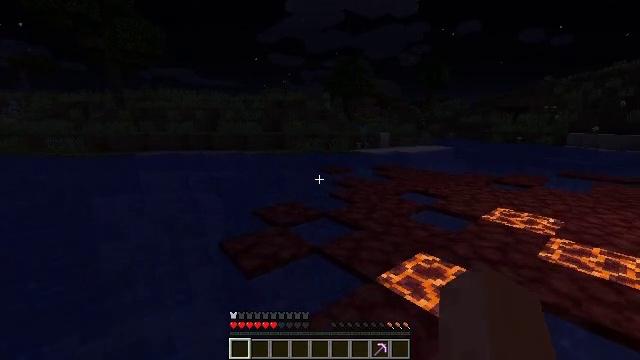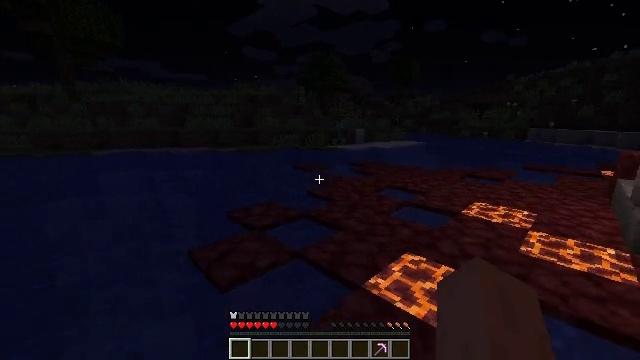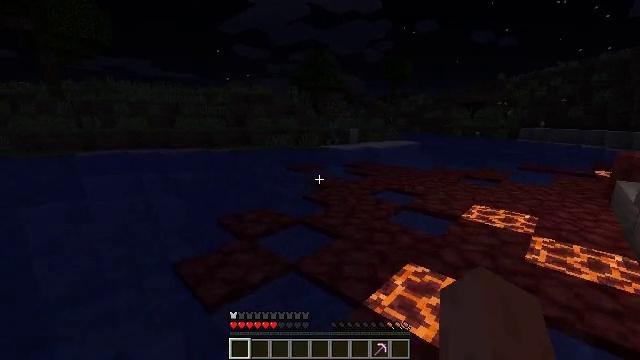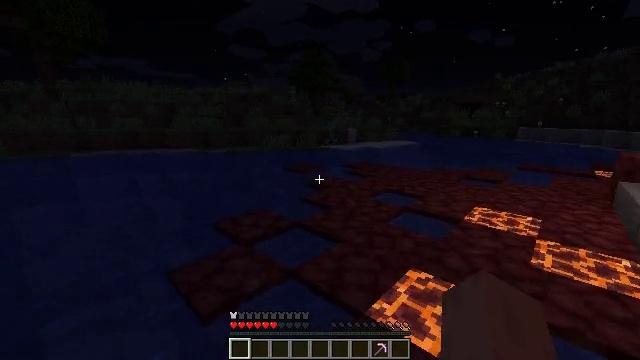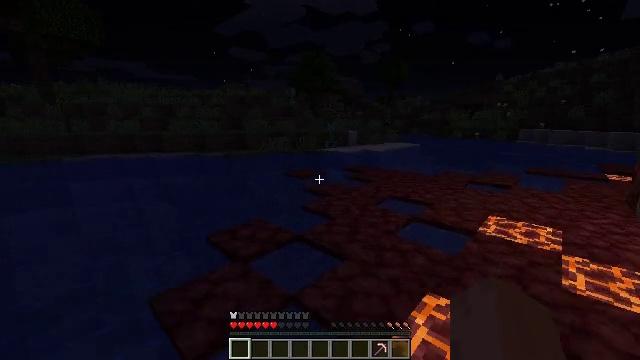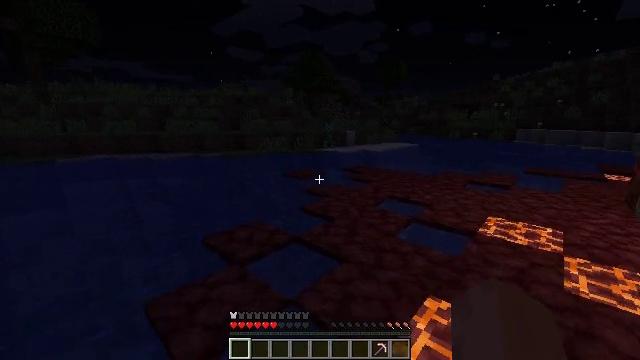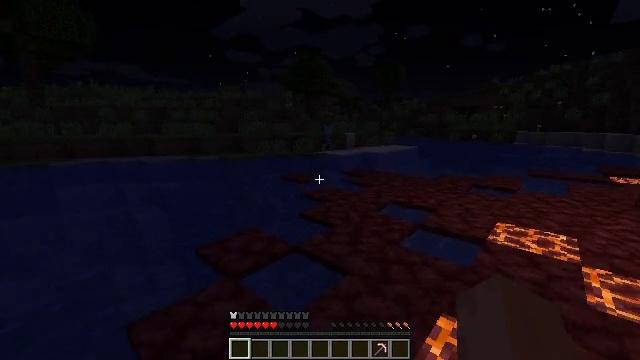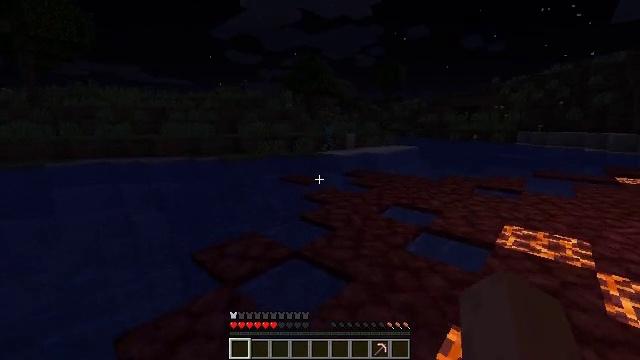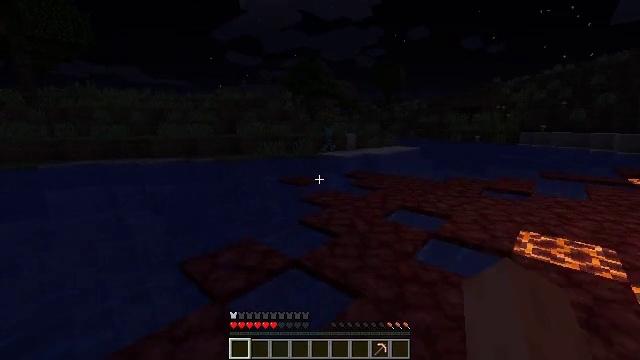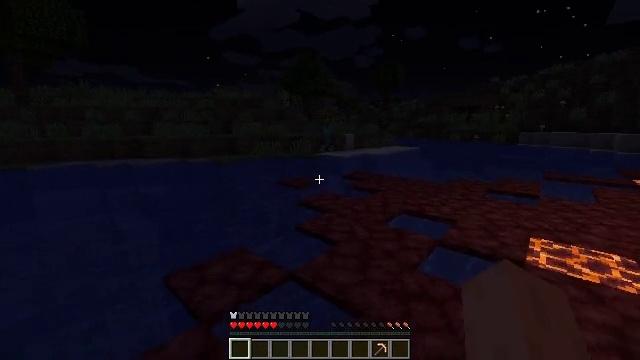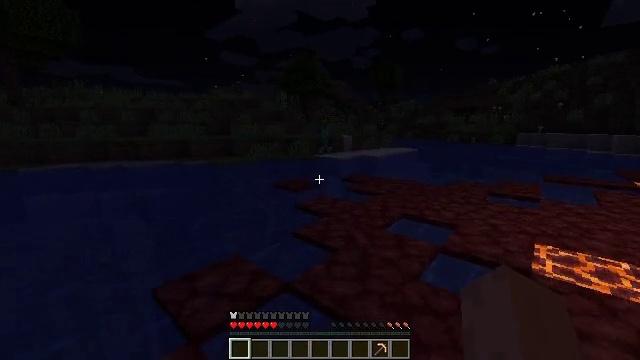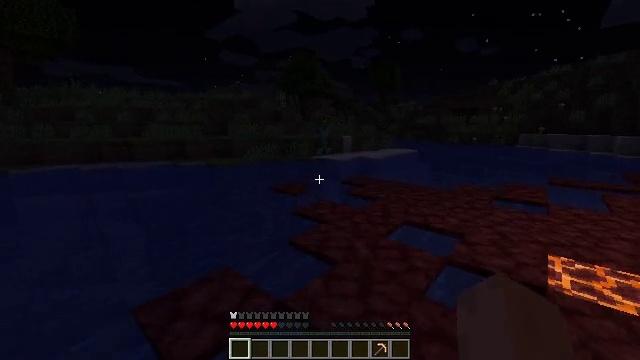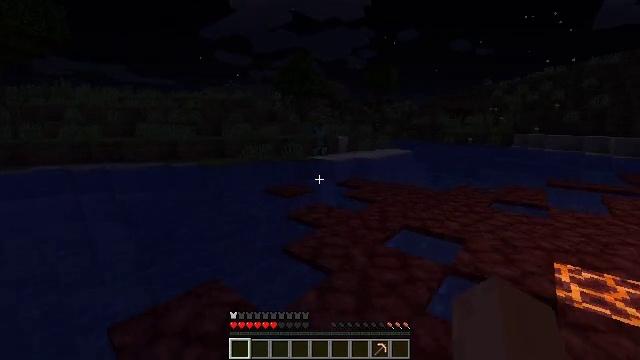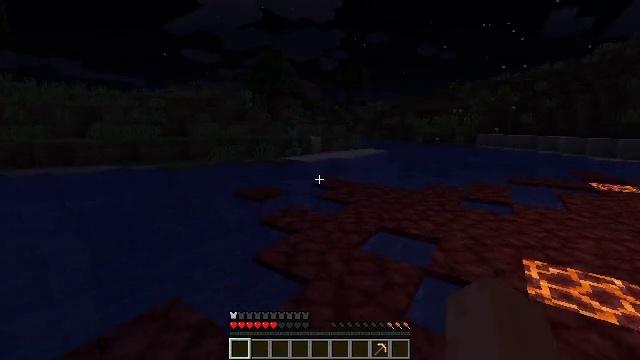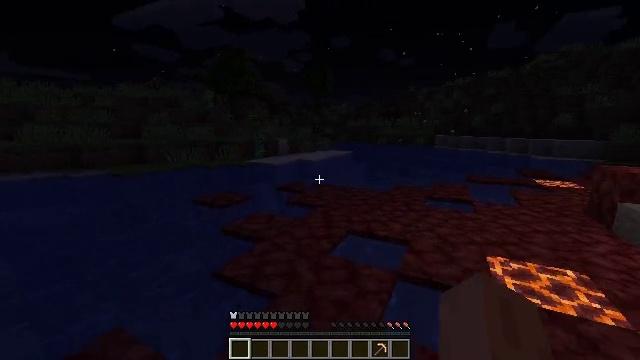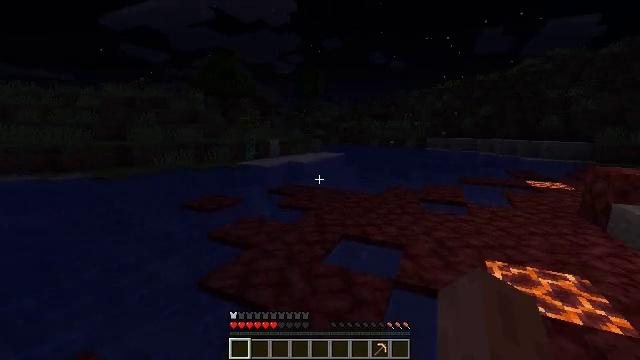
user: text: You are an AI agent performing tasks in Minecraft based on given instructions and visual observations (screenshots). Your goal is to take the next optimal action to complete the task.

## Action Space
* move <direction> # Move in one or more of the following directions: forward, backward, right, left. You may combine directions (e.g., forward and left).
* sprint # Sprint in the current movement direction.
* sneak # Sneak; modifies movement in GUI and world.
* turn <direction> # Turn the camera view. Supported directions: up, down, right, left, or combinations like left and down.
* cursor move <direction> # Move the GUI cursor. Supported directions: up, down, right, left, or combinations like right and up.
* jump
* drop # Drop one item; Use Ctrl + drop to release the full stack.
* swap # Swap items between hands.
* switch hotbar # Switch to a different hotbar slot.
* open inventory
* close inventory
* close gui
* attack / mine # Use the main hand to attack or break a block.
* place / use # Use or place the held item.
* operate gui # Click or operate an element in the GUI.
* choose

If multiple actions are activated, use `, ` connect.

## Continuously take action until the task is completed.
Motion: motion action
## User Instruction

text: Dig up the grass block for dirt.
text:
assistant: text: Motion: move forward, sprint, turn right
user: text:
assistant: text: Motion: move forward, sprint, turn right
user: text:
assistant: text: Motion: move forward, sprint
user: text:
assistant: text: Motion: move forward, sprint
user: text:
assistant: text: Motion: move forward, sprint
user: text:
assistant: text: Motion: move forward, sprint
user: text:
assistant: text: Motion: move forward, sprint
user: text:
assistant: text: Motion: move forward, sprint
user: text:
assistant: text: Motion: move forward, sprint
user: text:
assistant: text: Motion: move forward, sprint
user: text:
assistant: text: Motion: move forward, sprint
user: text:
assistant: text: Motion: move forward, sprint
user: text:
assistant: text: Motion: move forward, sprint, turn right
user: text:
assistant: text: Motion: move forward, sprint, turn right
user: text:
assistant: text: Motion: move forward, sprint, turn right
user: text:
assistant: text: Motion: move forward, sprint, turn right
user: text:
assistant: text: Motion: move forward, sprint, turn right
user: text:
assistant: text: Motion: move forward, sprint
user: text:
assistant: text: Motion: move forward, sprint
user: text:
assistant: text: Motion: move forward, sprint
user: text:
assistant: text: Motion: move forward, sprint
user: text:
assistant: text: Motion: move forward, sprint
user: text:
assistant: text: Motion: move forward, sprint
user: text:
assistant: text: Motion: move forward, sprint
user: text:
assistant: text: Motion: move forward, sprint
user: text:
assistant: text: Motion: move forward, sprint
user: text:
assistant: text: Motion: move forward, sprint
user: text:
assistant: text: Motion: move forward, sprint, turn right
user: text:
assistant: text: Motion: move forward, sprint, turn right
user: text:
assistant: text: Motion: move forward, sprint, turn right and up, jump